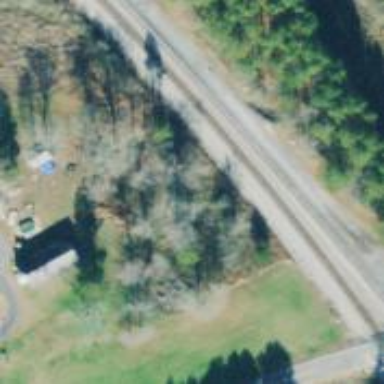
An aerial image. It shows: Railway siding with rails.